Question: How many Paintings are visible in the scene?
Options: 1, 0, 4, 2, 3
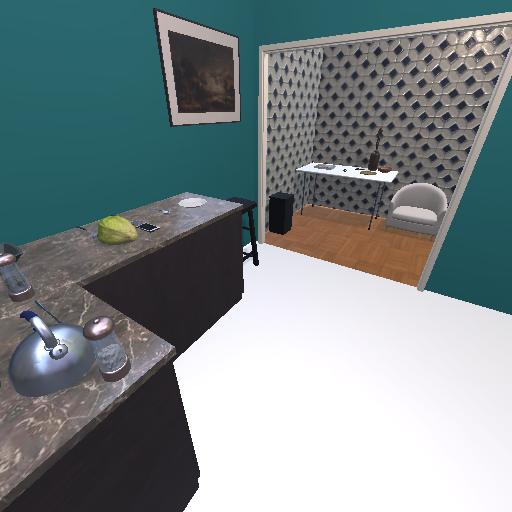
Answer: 1